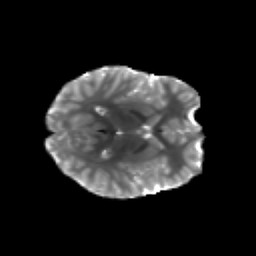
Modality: T2w
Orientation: axial
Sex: female
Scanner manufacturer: siemens
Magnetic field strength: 3 T
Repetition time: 5 s
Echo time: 0.071 s